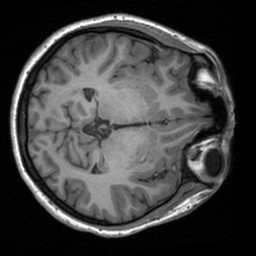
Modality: T1w
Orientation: axial
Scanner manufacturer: siemens
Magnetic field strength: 3 T
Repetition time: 1.9 s
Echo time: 0.00226 s